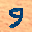
Label: 9